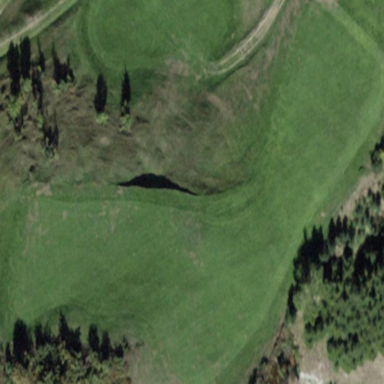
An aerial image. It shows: Golf fairway surrounded by grass.